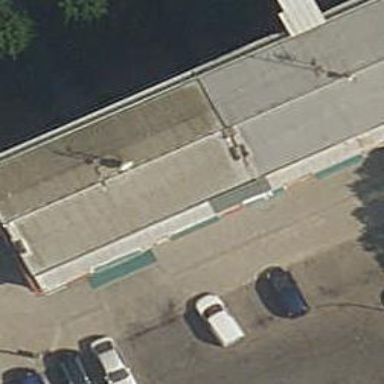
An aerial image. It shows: Car repair shop.